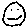
Label: smiley face